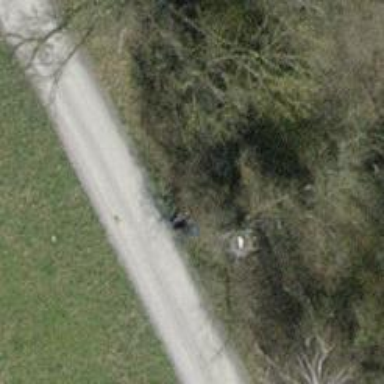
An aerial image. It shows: Red bench.